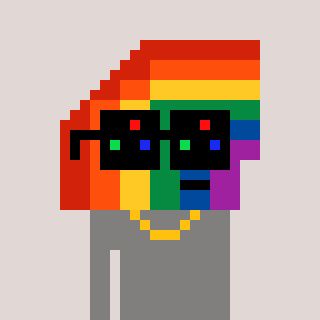
a pixel art character with square black sunglasses, a rainbow-shaped head and a bluegrey-colored body on a warm background